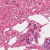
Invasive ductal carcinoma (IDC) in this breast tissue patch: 0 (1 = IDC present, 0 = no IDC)